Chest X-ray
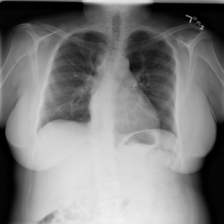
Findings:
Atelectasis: negative
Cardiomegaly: negative
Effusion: negative
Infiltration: negative
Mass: negative
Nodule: negative
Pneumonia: negative
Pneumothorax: negative
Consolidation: negative
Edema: negative
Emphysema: negative
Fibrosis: negative
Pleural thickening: negative
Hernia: negative